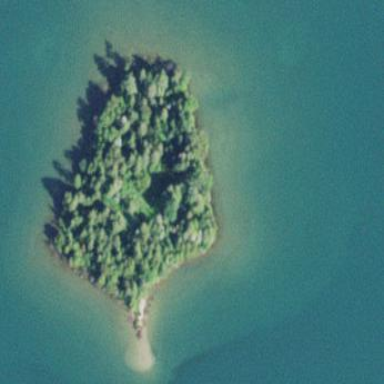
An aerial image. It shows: Islet.